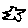
Label: star